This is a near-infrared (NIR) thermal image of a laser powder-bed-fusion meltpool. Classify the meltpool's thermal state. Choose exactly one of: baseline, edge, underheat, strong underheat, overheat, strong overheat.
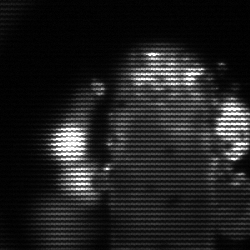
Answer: strong underheat